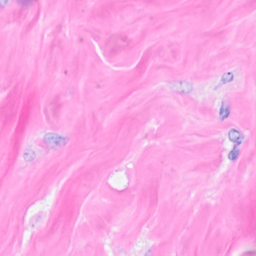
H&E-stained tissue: Breast